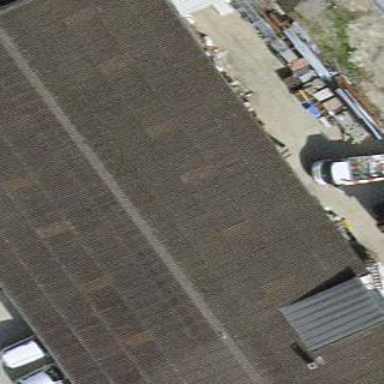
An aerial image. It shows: Industrial building.